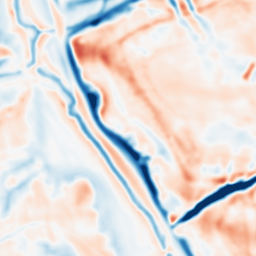
Category: multiscale
Decomposition family: dog_multiscale
Decomposition parameters: sigma_ratio: 1.4
n_scales: 4
base_sigma: 2
Upsampling method: edge_directed
Upsampling parameters: scale: 4
Upsampling scale: 4